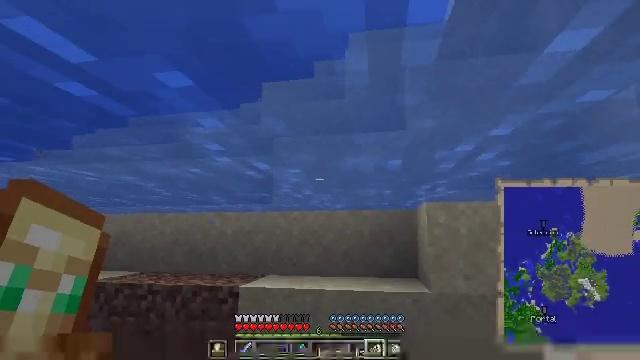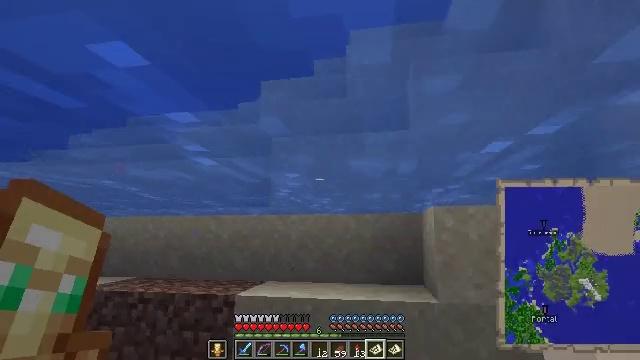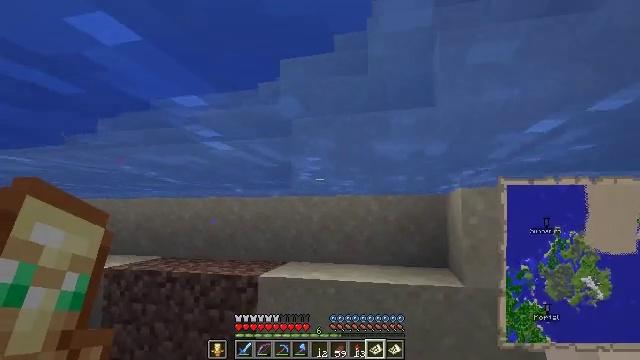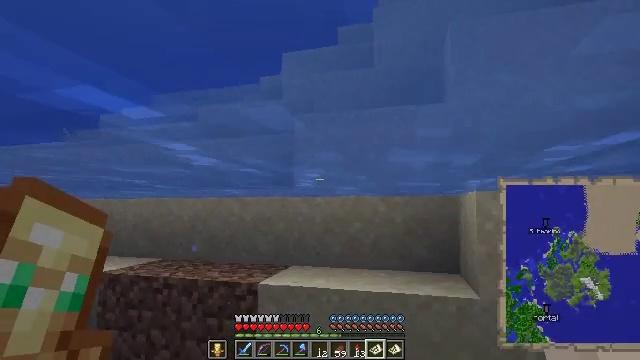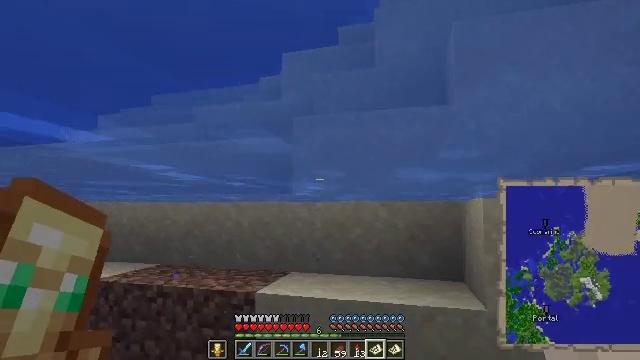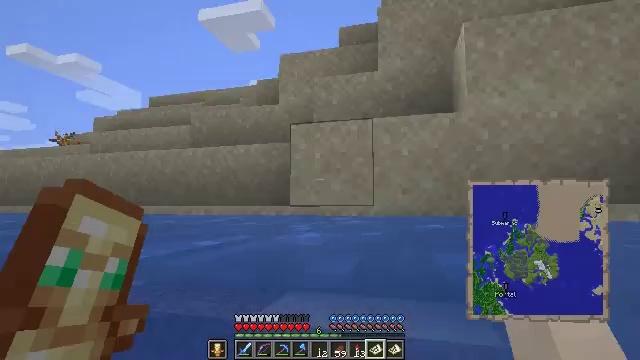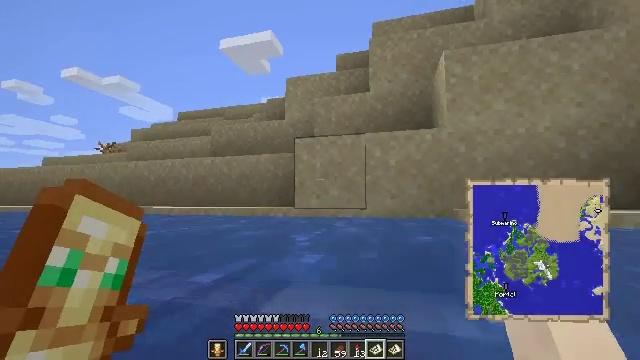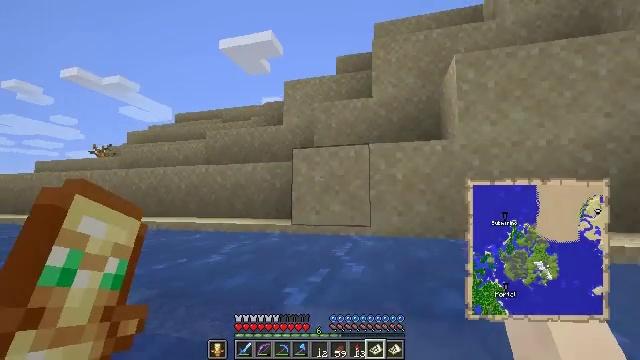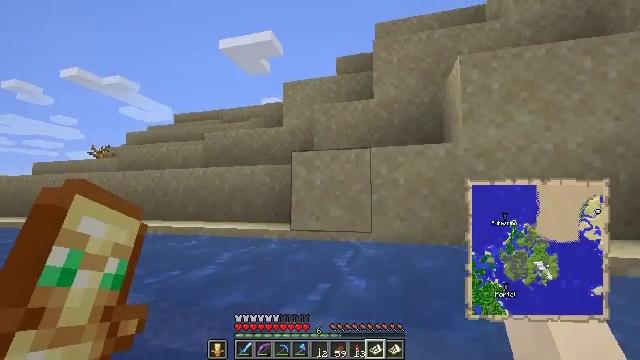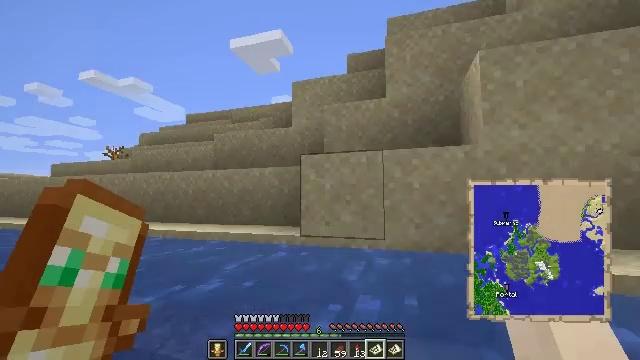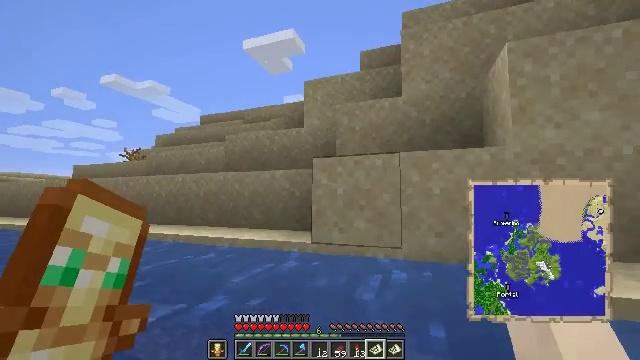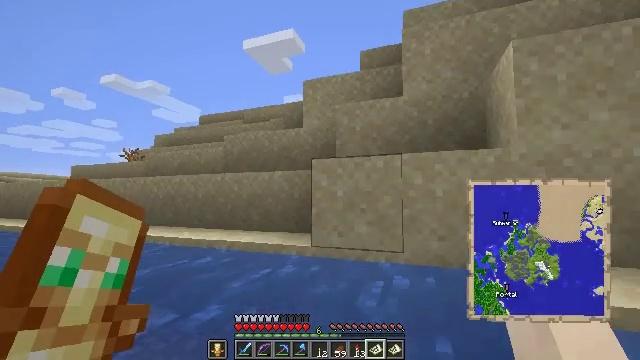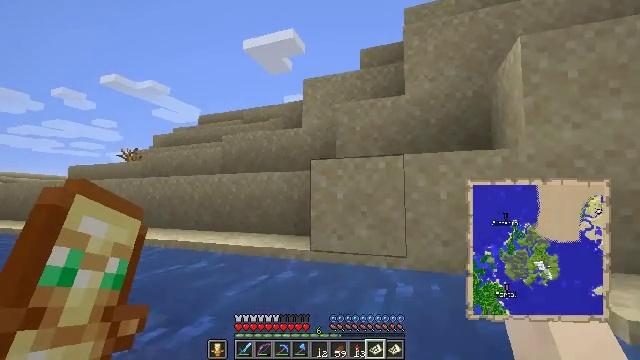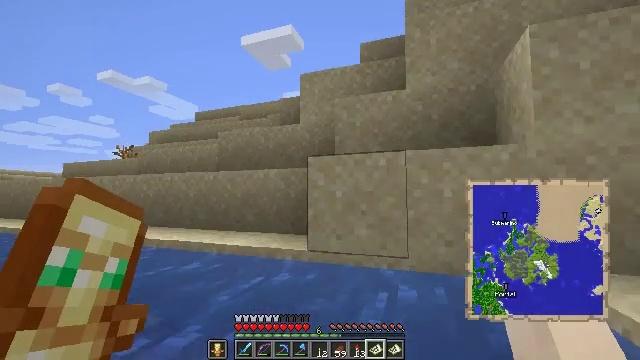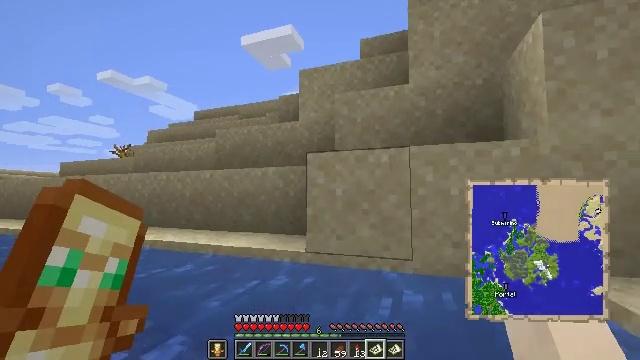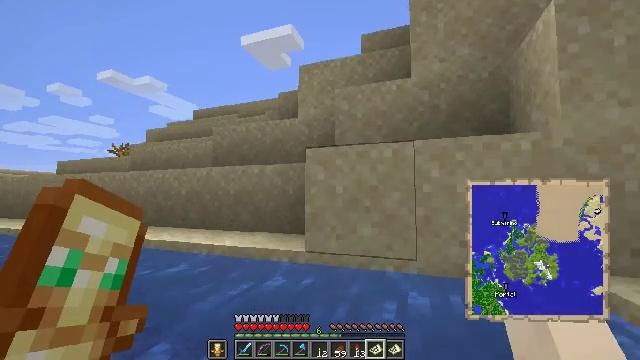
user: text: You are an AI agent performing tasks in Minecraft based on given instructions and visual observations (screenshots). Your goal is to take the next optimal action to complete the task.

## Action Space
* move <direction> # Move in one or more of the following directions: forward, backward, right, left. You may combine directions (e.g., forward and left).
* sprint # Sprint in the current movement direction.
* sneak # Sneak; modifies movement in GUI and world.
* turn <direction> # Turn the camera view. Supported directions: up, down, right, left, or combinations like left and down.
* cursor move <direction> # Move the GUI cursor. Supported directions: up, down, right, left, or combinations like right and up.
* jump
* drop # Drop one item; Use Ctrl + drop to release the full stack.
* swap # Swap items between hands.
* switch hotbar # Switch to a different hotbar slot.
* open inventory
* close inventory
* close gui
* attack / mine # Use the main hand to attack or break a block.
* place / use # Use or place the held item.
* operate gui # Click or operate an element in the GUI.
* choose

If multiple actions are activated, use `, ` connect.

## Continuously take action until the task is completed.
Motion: motion action
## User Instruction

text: Break the hay block to collect it.
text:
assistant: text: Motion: move forward, jump
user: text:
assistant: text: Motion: move forward, turn left and down, jump
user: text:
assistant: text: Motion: move forward, turn down, jump
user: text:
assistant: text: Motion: move forward, jump
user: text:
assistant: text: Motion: move forward, jump
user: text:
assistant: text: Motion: move forward, jump
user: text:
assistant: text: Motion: move forward, jump
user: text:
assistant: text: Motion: move forward
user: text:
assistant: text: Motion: move forward, turn left, jump
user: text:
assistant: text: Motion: move forward, turn left, jump
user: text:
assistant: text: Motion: move forward, jump
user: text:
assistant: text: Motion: move forward
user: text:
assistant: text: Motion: move forward
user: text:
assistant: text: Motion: move forward
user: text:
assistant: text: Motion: move forward
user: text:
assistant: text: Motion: move forward, jump
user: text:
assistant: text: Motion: move forward, jump
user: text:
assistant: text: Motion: move forward, jump
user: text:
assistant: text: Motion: move forward, jump
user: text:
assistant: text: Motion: move forward, jump
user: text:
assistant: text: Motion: move forward, turn up, jump
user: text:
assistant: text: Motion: move forward, turn left and up, jump
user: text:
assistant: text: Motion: move forward, jump
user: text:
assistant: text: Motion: move forward, turn left, jump
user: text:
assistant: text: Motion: move forward, turn left and down, jump
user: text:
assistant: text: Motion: move forward, turn left and down, jump
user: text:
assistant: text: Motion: move forward, turn left and down
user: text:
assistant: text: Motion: move forward
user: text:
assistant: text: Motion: turn left and down
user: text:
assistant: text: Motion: no_op